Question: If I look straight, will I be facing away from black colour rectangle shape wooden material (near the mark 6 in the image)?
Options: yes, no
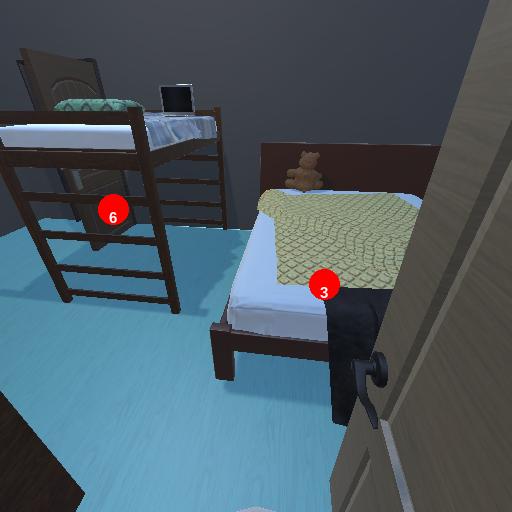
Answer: yes